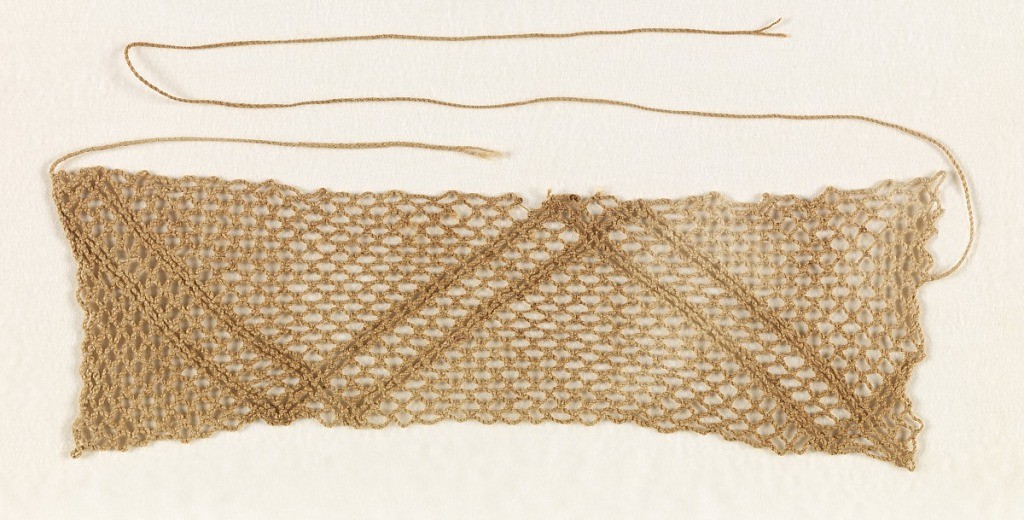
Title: Netted textile
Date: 300–100 BC
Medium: maguey fiber Technique: single element knotted net Label: maguey fiber knotted net
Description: Netted panel with a pattern of parallel zigzag lines, with two strings attched.